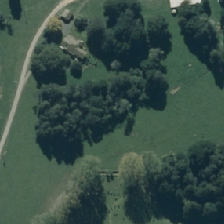
Land cover: indigenous_forest